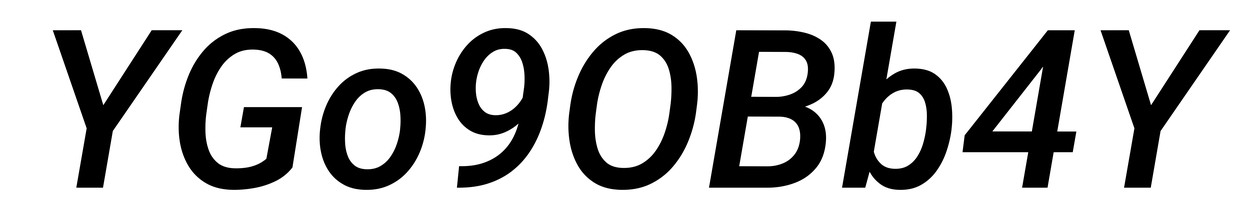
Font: Roboto-Italic_Medium_Italic